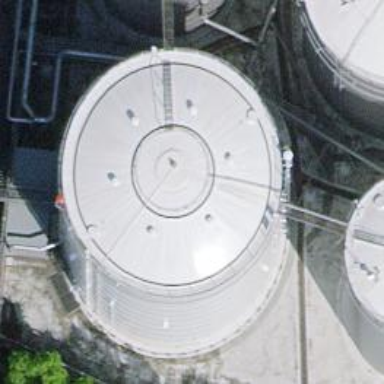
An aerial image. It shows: Building with storage tank.